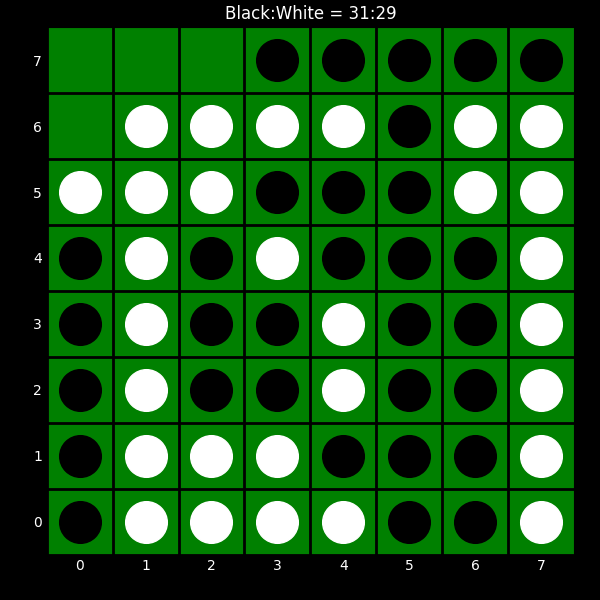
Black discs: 31
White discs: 29